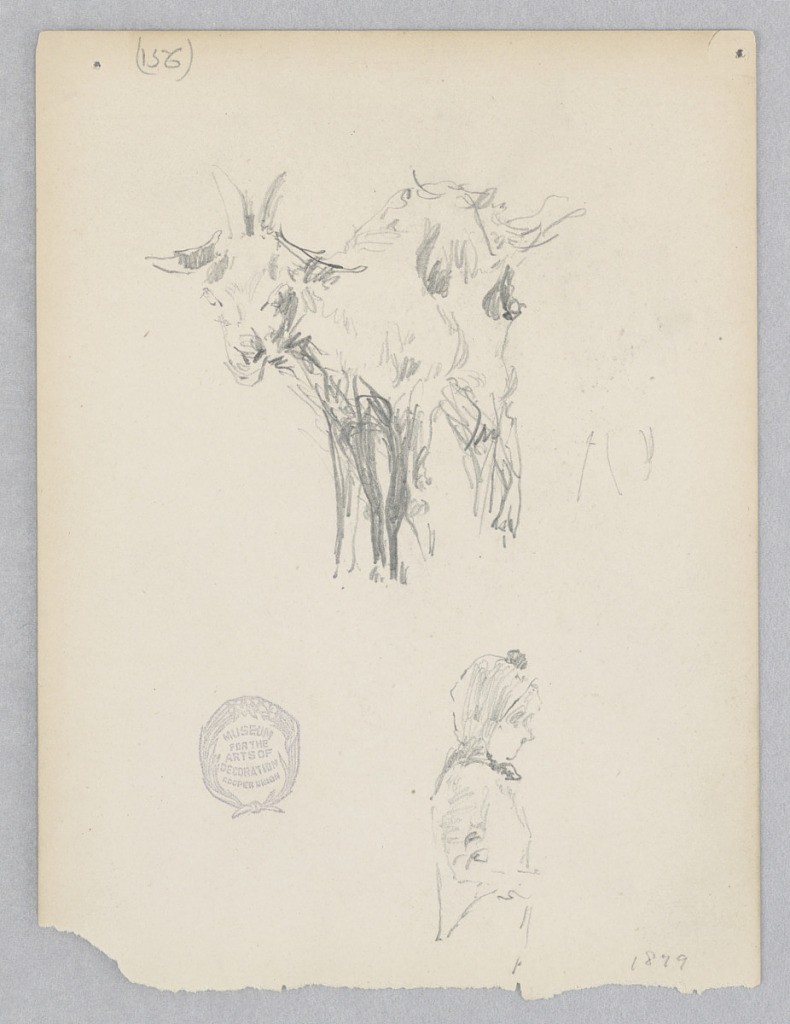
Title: Goat
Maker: Robert Frederick Blum, American, 1857–1903
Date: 1879
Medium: Graphite on wove paper
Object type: Drawing
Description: Sketch of a goat.